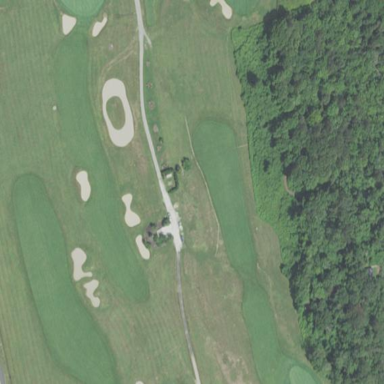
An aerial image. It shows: Rough area on grassy golf course.